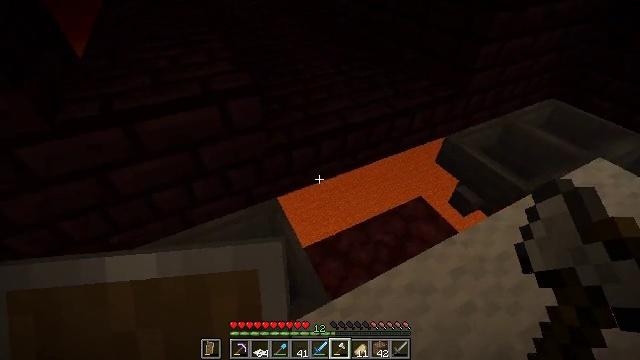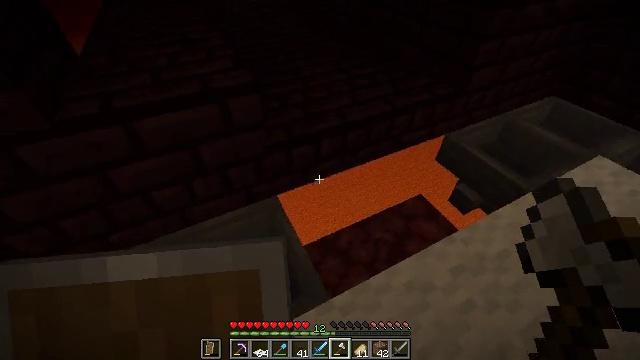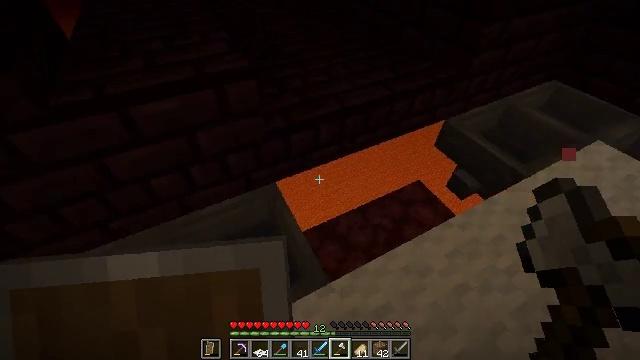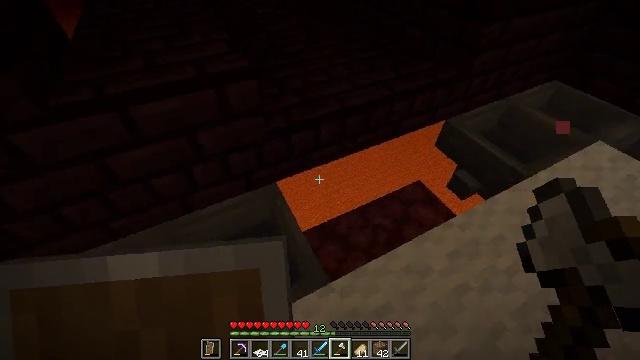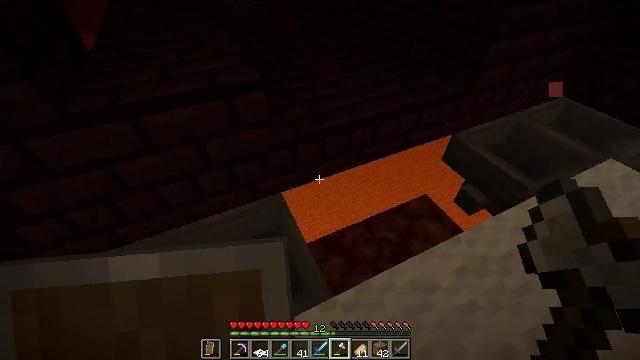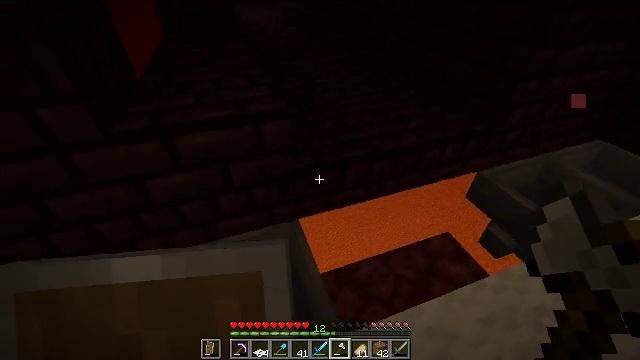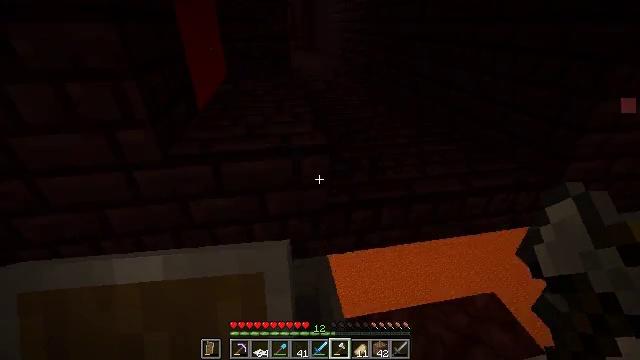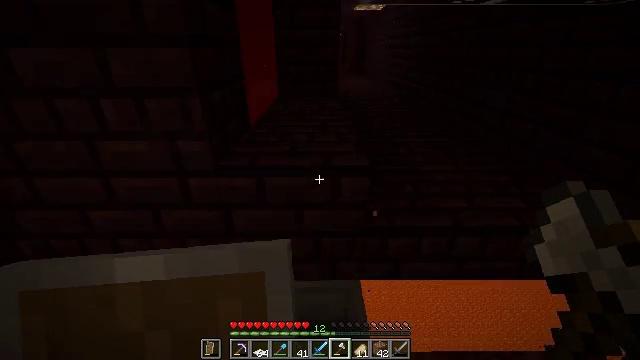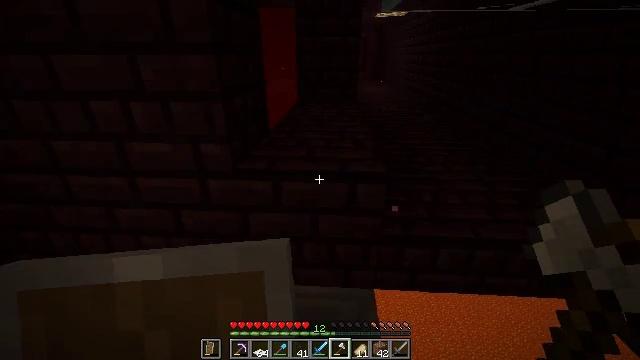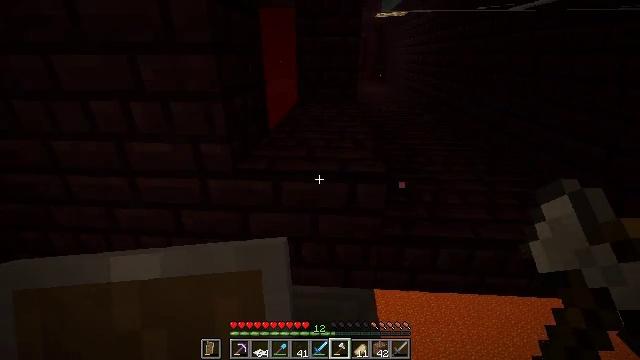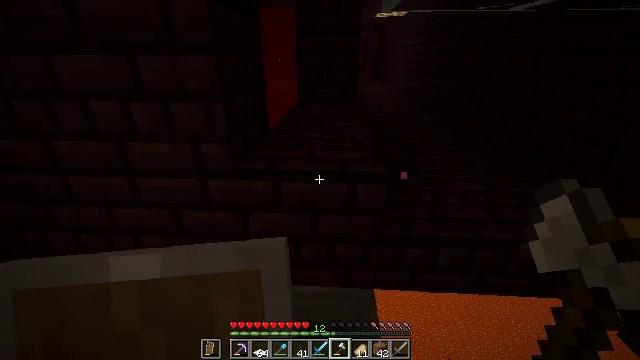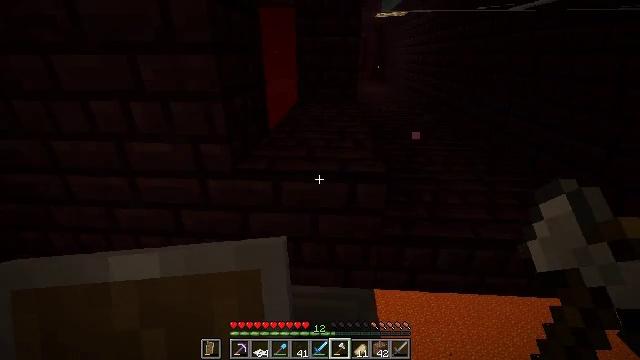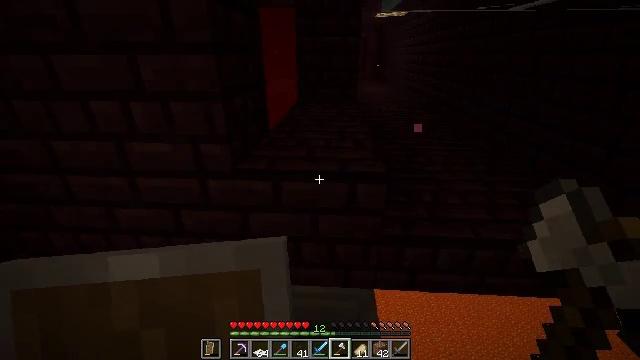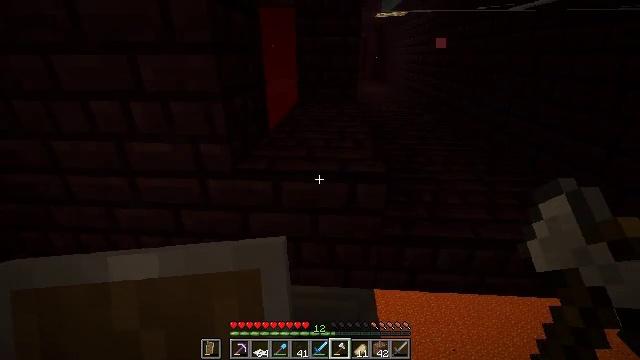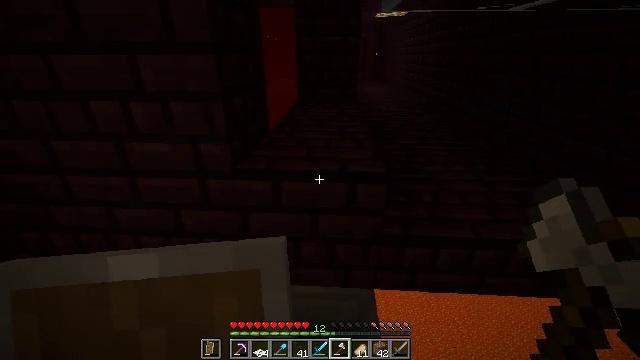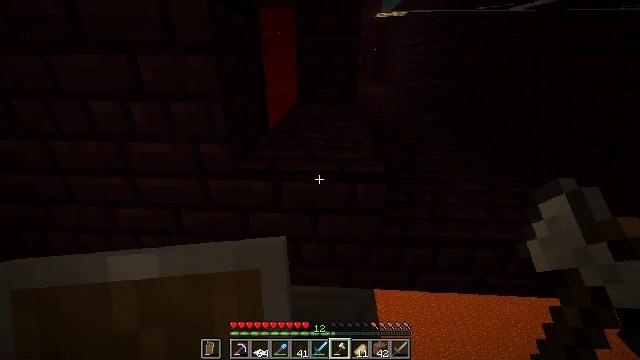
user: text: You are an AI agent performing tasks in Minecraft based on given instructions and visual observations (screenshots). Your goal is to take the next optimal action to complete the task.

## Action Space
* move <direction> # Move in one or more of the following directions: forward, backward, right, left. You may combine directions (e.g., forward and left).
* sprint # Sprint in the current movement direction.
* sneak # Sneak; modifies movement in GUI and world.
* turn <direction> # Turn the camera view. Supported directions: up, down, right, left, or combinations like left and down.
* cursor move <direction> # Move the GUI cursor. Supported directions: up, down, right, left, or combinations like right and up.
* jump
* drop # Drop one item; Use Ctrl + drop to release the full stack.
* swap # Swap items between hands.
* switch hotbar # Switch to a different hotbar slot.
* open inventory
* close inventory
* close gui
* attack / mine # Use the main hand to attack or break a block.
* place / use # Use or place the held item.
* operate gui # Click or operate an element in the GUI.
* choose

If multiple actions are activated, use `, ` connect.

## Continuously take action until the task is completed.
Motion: motion action
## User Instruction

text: Dig up the nether brick slab.
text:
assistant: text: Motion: no_op
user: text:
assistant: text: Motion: turn down
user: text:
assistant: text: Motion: no_op
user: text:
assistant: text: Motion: turn left and up
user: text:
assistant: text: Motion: turn left and up
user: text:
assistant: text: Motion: turn left and up
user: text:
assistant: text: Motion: turn left and up
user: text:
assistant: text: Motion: turn left and up
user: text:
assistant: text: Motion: no_op
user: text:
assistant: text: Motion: no_op
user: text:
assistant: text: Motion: no_op
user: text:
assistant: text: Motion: no_op
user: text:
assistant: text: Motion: no_op
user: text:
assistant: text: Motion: no_op
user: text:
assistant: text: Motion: no_op
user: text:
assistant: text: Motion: move left
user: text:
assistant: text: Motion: move forward and move left
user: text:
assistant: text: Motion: move forward, turn right
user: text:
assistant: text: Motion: no_op
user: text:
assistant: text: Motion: no_op
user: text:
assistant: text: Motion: no_op
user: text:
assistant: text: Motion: turn right
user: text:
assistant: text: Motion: turn right and down
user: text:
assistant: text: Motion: turn right and down
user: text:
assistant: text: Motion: turn right
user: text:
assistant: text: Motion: no_op
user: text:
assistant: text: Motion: no_op
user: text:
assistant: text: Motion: no_op
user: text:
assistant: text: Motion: no_op
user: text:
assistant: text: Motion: no_op